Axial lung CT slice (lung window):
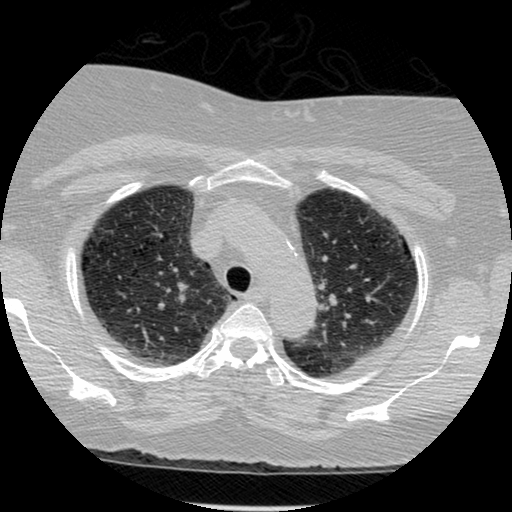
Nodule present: no